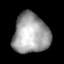
Tissue: lung
Cell type: Epithelial cells
Senescence score: 0.2327
Nuclear area (px): 1404
Mean DAPI intensity: 160.14